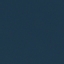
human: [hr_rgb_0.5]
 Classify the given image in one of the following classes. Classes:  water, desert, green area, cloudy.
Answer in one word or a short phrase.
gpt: water